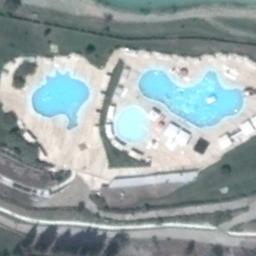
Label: palace